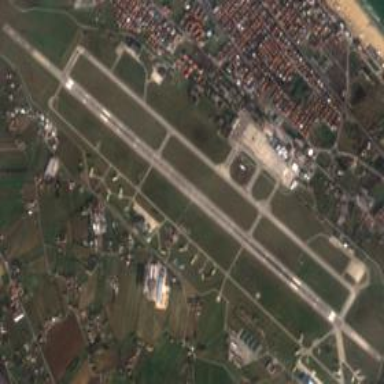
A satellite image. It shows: Paved runway at airport.